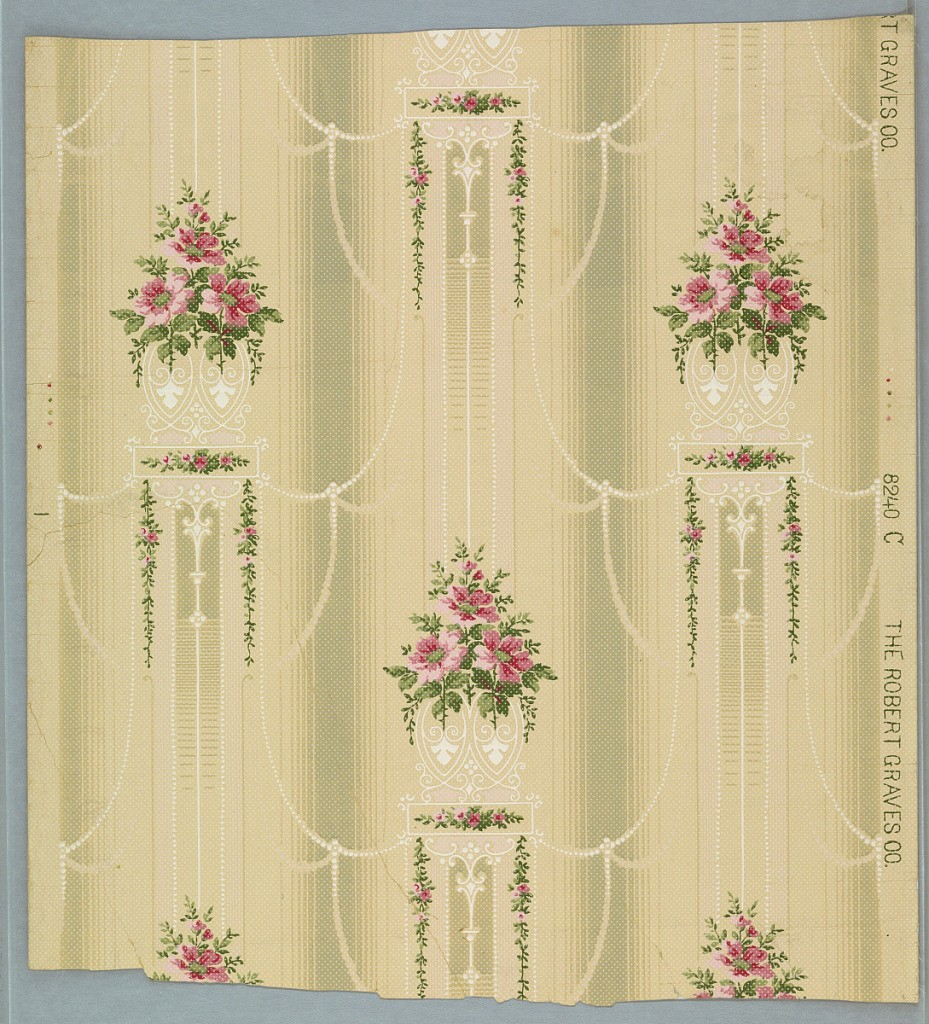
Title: Sidewall
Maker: Robert Graves Co., New York, New York
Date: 1875–1920
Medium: Machine-printed
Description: Floral striped , pink flowers with green foliage on beige ground with gray stripes, pearl swags, all-over printed in white dots